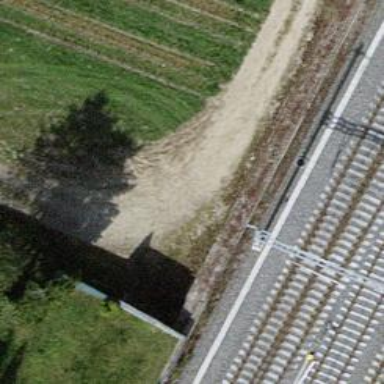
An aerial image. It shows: Unpaved track with grade2 surface.